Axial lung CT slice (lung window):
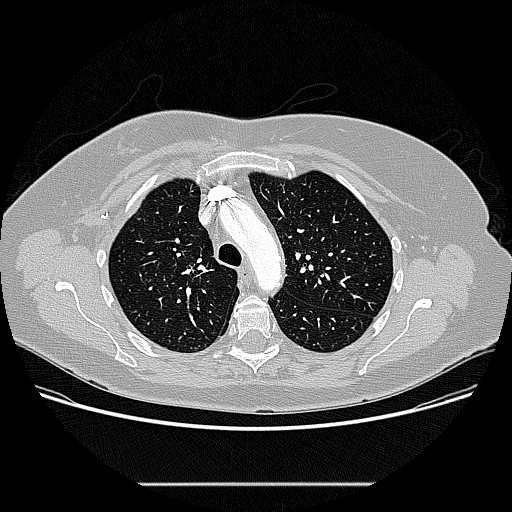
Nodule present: no